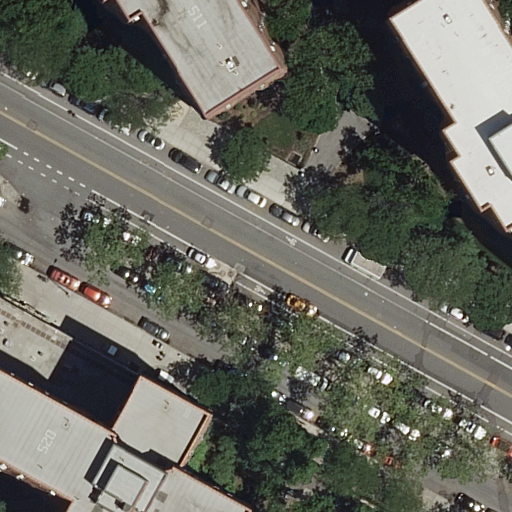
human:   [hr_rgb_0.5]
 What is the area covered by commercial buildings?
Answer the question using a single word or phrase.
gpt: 0m2

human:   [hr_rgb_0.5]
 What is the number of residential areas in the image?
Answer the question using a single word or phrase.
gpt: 2

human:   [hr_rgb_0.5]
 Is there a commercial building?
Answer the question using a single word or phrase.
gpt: no

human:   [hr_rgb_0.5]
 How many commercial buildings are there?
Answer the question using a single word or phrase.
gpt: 0

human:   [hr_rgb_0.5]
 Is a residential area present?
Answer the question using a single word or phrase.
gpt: yes

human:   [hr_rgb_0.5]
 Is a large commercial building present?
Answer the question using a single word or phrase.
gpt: no

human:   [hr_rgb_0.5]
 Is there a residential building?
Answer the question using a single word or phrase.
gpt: yes

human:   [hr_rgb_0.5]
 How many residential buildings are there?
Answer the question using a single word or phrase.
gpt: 3

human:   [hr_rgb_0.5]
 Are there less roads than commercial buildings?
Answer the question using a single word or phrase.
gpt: no

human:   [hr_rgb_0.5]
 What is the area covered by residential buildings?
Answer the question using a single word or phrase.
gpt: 2513m2

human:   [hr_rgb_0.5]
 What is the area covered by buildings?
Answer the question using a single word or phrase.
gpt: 2513m2

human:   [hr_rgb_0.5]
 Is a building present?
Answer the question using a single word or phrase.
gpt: yes

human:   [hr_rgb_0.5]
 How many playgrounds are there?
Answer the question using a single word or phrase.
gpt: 1

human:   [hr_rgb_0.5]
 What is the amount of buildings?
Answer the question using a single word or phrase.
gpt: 3

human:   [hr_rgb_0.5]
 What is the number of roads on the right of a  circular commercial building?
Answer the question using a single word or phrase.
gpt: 0

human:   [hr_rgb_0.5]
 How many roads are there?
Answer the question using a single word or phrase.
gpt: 10

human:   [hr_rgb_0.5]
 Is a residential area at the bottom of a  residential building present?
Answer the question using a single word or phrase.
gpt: yes

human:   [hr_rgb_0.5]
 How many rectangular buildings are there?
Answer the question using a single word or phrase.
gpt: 0

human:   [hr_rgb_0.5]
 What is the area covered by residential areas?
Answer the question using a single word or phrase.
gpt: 20238m2

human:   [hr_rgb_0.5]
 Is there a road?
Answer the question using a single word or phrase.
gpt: yes

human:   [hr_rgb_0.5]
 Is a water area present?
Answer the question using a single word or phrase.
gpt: no

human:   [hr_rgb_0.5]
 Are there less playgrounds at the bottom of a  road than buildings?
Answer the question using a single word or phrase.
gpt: yes

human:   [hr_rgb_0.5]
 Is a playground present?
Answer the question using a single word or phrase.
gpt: yes

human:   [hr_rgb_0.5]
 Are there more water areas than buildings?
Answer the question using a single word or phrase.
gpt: no

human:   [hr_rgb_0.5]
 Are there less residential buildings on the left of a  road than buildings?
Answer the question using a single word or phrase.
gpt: yes

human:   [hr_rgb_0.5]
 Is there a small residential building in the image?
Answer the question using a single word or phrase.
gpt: no

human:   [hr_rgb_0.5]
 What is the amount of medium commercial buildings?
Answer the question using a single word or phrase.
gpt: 0

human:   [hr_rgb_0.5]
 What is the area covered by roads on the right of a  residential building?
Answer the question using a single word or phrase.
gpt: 0m2

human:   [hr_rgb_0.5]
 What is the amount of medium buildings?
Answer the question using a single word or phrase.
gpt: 1

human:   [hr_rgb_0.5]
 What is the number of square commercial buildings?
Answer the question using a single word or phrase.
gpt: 0

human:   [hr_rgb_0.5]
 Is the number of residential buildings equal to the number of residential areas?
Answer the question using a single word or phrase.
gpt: no

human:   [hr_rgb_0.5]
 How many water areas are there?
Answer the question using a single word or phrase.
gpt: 0

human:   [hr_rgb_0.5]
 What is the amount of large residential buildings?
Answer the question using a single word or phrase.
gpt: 2

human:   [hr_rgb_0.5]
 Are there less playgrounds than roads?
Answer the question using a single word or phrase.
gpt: yes

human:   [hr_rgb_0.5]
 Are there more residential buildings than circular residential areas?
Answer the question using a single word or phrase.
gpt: yes

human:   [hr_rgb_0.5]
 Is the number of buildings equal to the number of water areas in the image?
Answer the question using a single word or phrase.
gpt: no

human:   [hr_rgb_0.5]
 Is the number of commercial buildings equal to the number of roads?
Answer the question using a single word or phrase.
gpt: no

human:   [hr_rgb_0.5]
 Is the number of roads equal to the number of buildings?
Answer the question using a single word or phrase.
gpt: no

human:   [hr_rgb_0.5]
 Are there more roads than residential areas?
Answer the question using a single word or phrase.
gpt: yes

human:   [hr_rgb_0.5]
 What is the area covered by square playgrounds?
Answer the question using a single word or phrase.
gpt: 0m2

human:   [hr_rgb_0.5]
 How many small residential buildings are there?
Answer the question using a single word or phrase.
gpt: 0

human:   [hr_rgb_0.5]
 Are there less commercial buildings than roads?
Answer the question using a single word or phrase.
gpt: yes

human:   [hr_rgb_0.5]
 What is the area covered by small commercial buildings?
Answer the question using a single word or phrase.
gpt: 0m2

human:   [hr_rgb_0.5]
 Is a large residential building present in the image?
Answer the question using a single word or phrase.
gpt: yes

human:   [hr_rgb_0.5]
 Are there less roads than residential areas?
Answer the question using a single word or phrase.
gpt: no

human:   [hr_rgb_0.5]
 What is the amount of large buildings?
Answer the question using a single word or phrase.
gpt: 2

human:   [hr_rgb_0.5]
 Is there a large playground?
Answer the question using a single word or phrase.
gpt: no

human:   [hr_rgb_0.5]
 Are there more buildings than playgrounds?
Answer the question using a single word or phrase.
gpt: yes

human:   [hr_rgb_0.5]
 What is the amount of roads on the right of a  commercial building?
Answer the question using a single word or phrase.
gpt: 0

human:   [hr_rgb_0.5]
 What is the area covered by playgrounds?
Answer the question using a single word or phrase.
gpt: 6m2

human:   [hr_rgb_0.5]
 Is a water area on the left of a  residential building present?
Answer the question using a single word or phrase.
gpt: no

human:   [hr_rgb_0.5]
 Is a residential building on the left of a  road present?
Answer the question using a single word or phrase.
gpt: yes

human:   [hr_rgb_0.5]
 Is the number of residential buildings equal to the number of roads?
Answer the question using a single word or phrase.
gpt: no

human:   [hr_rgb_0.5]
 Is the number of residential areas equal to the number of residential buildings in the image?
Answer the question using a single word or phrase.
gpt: no

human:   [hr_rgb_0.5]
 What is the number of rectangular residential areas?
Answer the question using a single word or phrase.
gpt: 2

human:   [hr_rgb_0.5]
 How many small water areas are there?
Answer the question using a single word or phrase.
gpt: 0

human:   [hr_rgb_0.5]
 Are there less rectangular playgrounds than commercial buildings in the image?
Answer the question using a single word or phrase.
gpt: no

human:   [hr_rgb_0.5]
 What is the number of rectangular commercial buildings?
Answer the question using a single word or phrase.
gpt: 0

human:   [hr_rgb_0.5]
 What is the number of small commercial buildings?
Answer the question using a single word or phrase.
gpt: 0

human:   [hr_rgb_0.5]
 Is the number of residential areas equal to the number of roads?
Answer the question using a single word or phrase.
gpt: no

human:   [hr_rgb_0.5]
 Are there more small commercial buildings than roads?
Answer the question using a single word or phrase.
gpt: no

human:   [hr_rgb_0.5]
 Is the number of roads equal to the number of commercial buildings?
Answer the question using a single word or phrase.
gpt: no

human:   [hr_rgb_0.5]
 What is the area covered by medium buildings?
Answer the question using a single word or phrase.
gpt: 461m2

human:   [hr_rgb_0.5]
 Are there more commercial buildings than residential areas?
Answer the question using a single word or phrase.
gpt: no